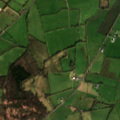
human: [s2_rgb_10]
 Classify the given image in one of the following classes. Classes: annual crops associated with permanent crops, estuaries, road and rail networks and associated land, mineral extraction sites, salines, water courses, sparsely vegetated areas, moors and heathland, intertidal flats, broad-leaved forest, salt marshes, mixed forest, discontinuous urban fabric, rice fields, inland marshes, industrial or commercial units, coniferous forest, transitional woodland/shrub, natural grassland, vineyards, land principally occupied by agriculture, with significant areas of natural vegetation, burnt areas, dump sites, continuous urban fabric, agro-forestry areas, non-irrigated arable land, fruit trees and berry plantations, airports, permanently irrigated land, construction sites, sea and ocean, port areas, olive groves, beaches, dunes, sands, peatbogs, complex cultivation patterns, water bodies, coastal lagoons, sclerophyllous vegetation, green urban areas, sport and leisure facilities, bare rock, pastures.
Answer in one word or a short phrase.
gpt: pastures, transitional woodland/shrub